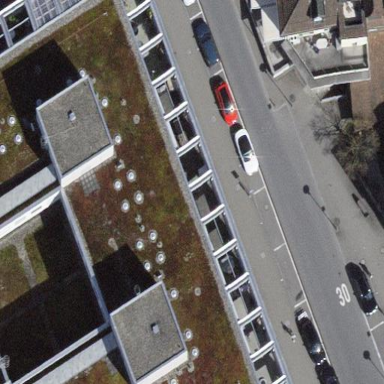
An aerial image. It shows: Parking lane area.